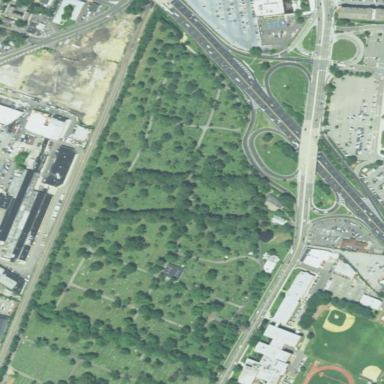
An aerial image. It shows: Cemetery.